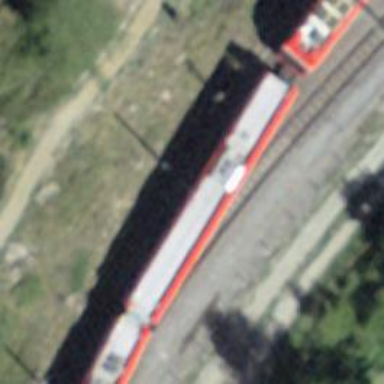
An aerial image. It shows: Railway signal.